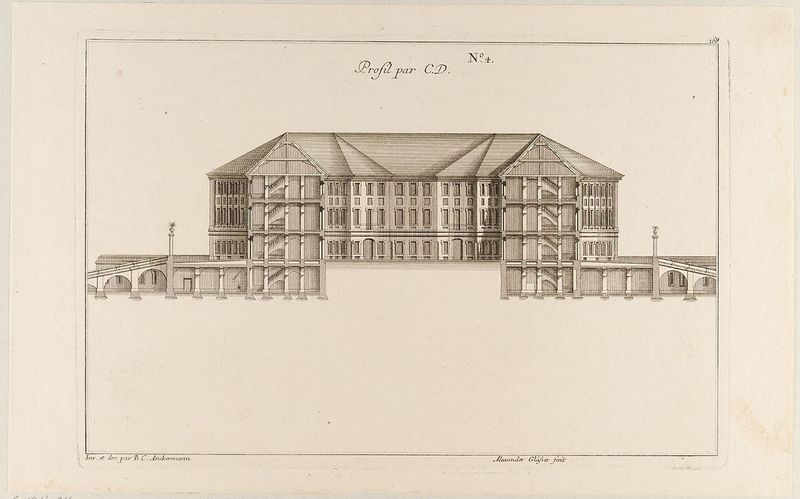
Titel: Profil der Fassade eines fortifizierten Bergschlosses
Künstler: Martin Engelbrecht
Standort: Hamburg
Institution: Museum für Kunst und Gewerbe Hamburg
Schlagwörter: weiß, fenster, grau, profil, schwarz, skizze, säulen, zeichnung, gebäude, haus, schloss, barock, papier, grafik, graphik, treppe, treppen, aufgang, innenansicht, fotografie, photographie, eingang, burg, druckgraphik, druckgrafik, radierung, par, entwurf, plan, grundriss, bauplan, gerippt, fortifikation, reproduktionen, d, 4, c, barockzeit, barockzeitalter, druckerzeugnisse, architekturdarstellungen, gebäudes, ornamentstich, vorlageblätter